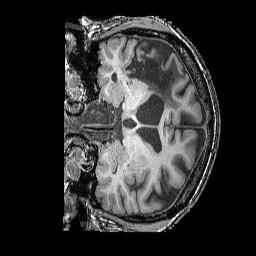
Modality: T1w
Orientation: coronal
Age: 52
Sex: male
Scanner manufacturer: siemens
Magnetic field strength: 3 T
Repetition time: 2.25 s
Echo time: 0.00415 s